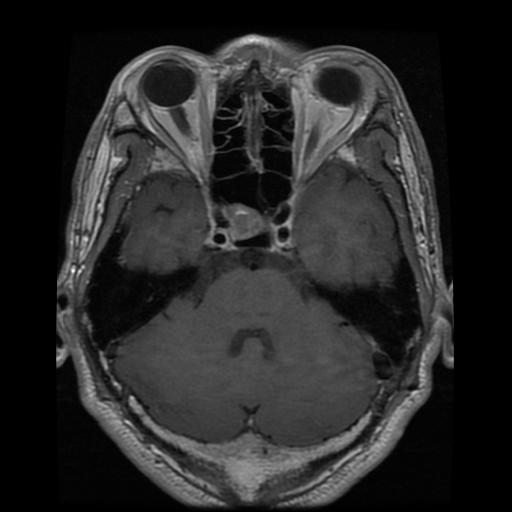
Label: pituitary